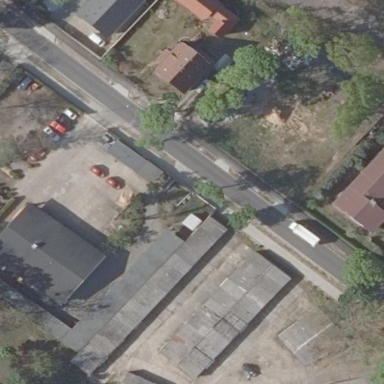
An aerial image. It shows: Garage building.